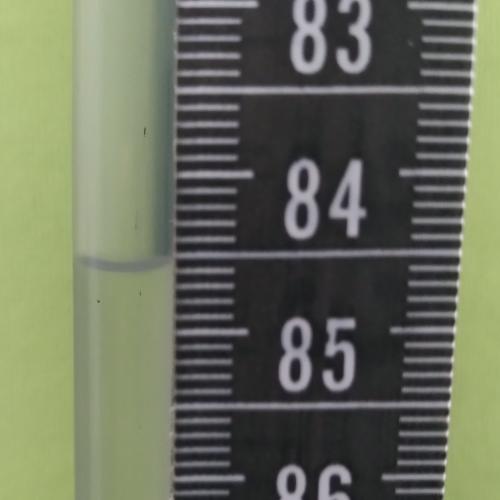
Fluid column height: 84.6 cm